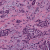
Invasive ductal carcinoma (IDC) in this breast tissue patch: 1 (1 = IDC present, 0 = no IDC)